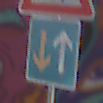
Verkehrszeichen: VorrangVorGegenverkehr
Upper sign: FussgaengerLinks
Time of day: Midday
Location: Roofed (Special)
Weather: Overcast
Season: NotSpecified
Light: Natural